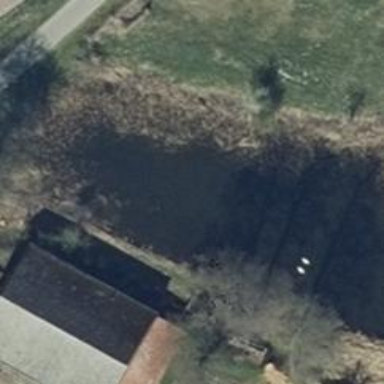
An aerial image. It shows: Peaceful pond surrounded by nature.